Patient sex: M
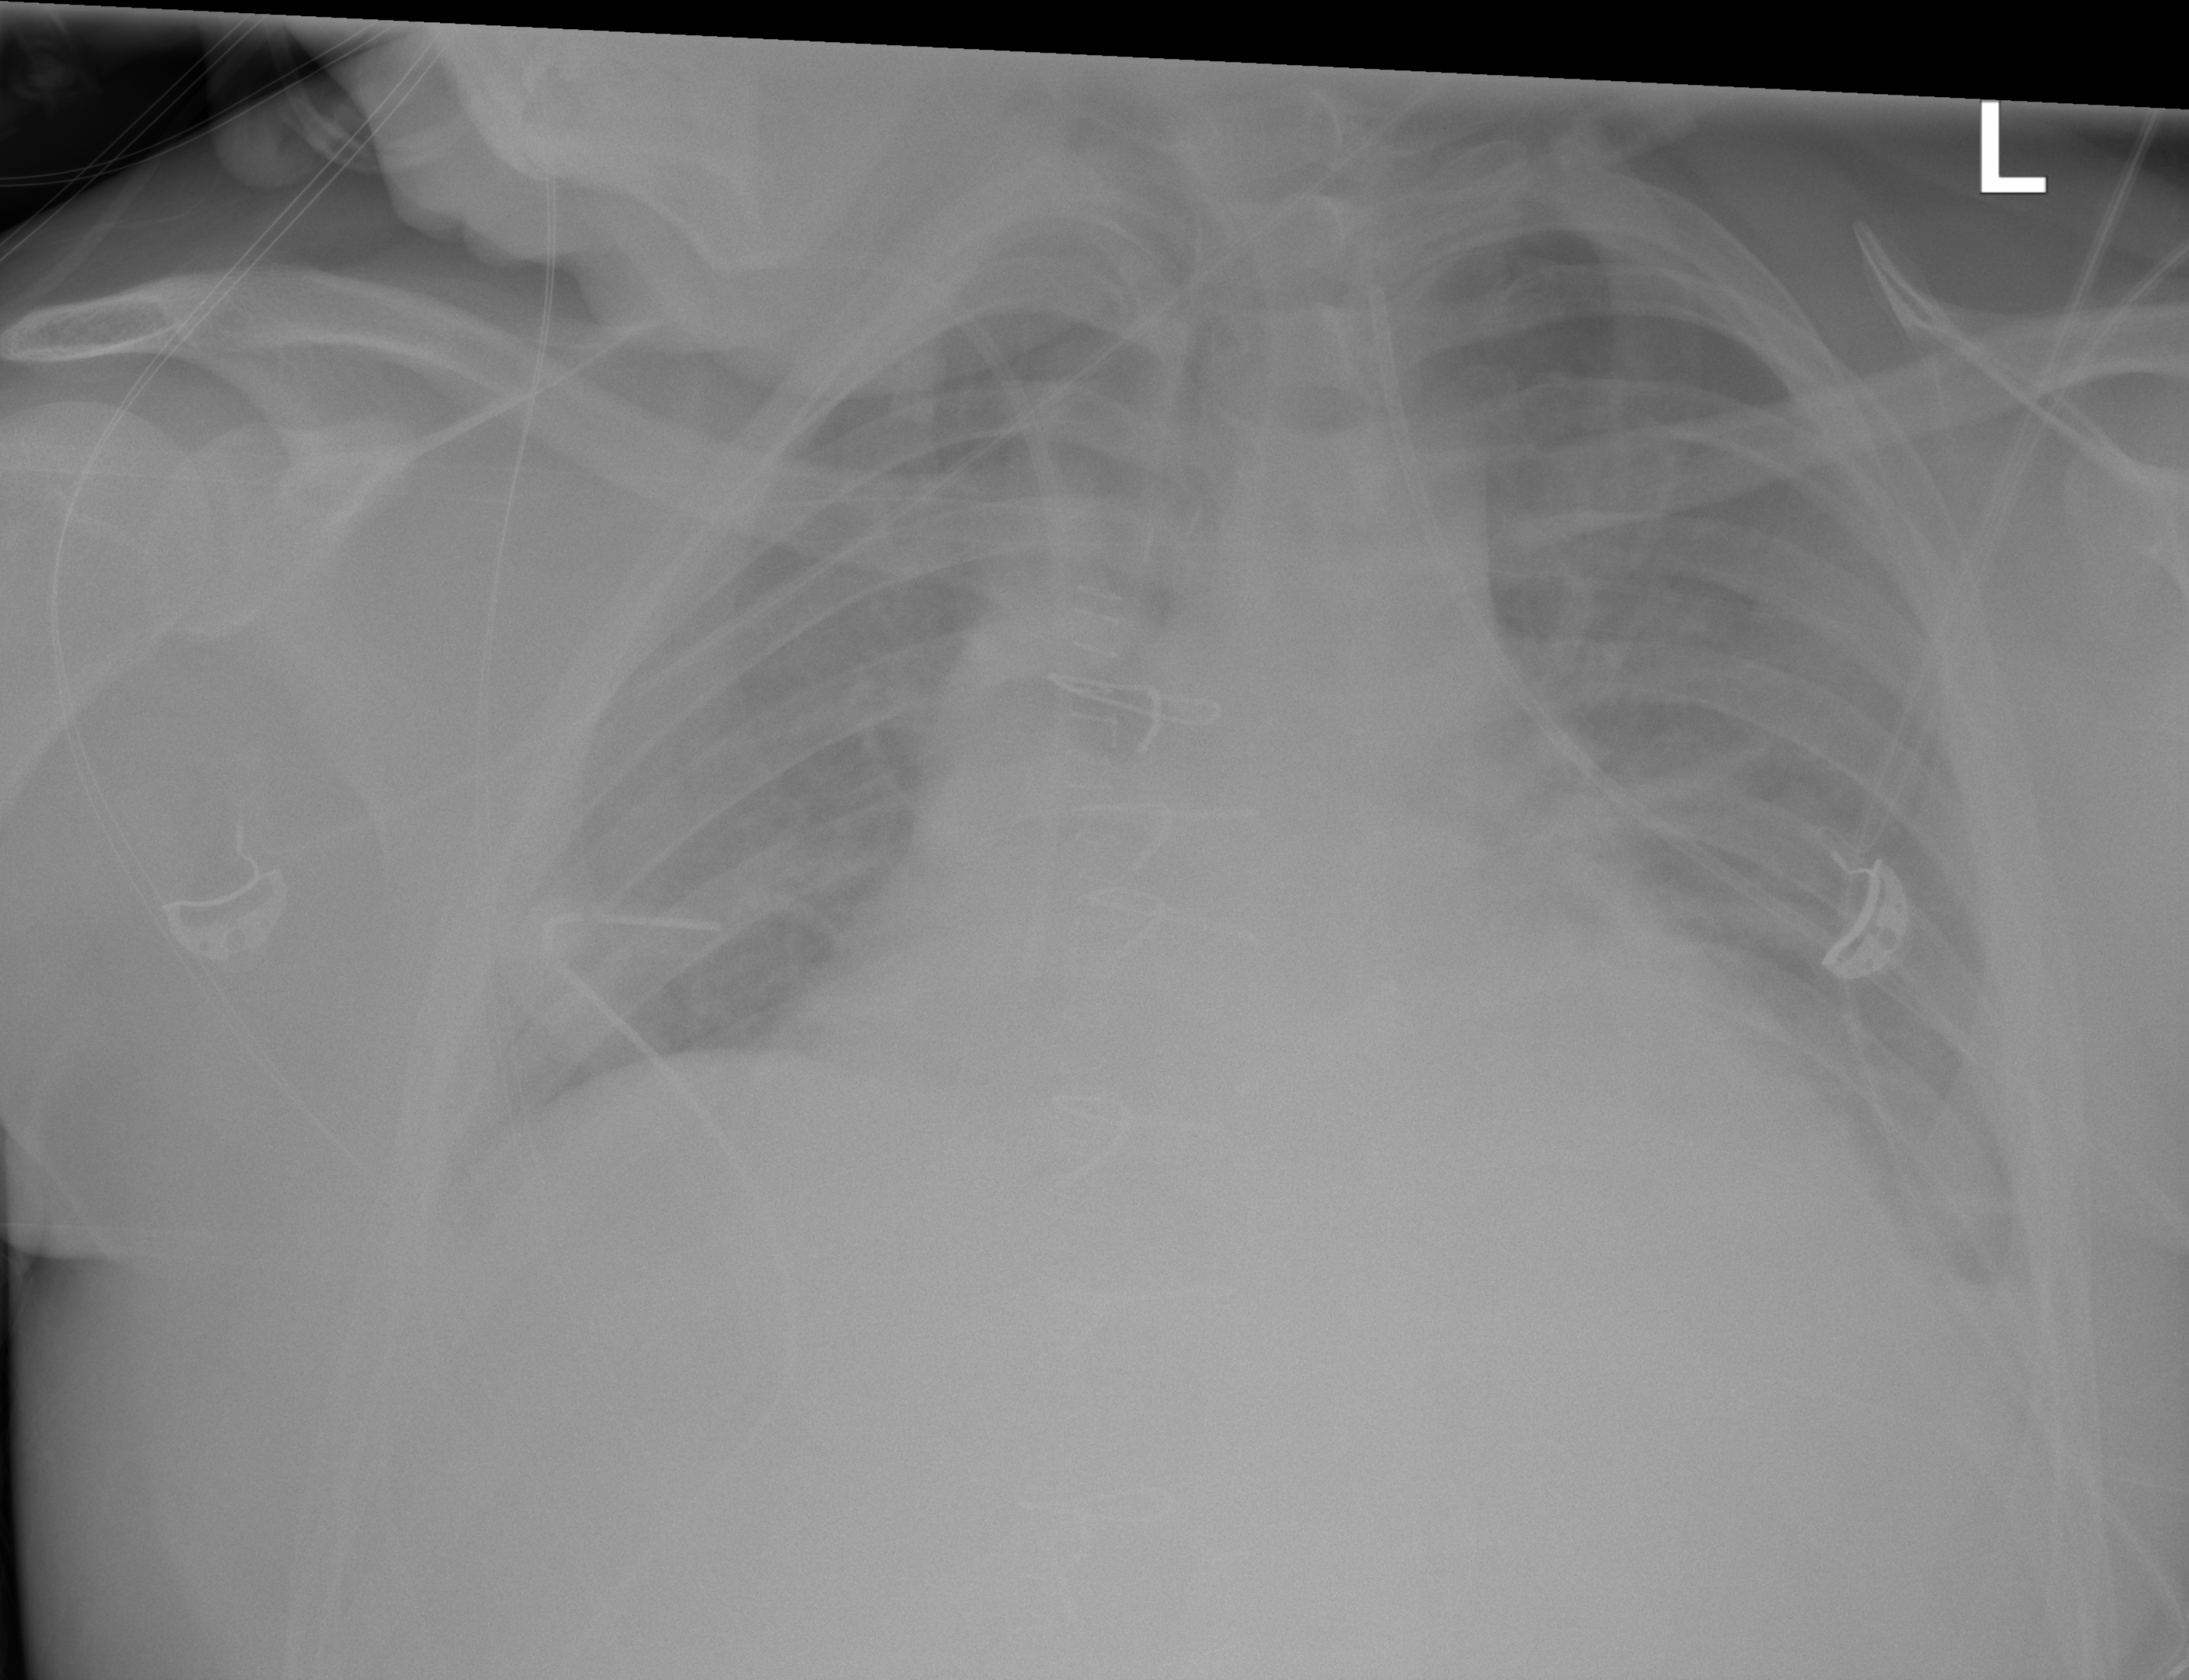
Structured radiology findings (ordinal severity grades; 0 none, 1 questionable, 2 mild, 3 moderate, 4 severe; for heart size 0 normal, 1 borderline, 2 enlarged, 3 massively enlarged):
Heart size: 2
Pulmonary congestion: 1
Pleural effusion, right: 0
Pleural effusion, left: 1
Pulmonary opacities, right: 1
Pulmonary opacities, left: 1
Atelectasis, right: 2
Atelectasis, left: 2